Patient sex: F
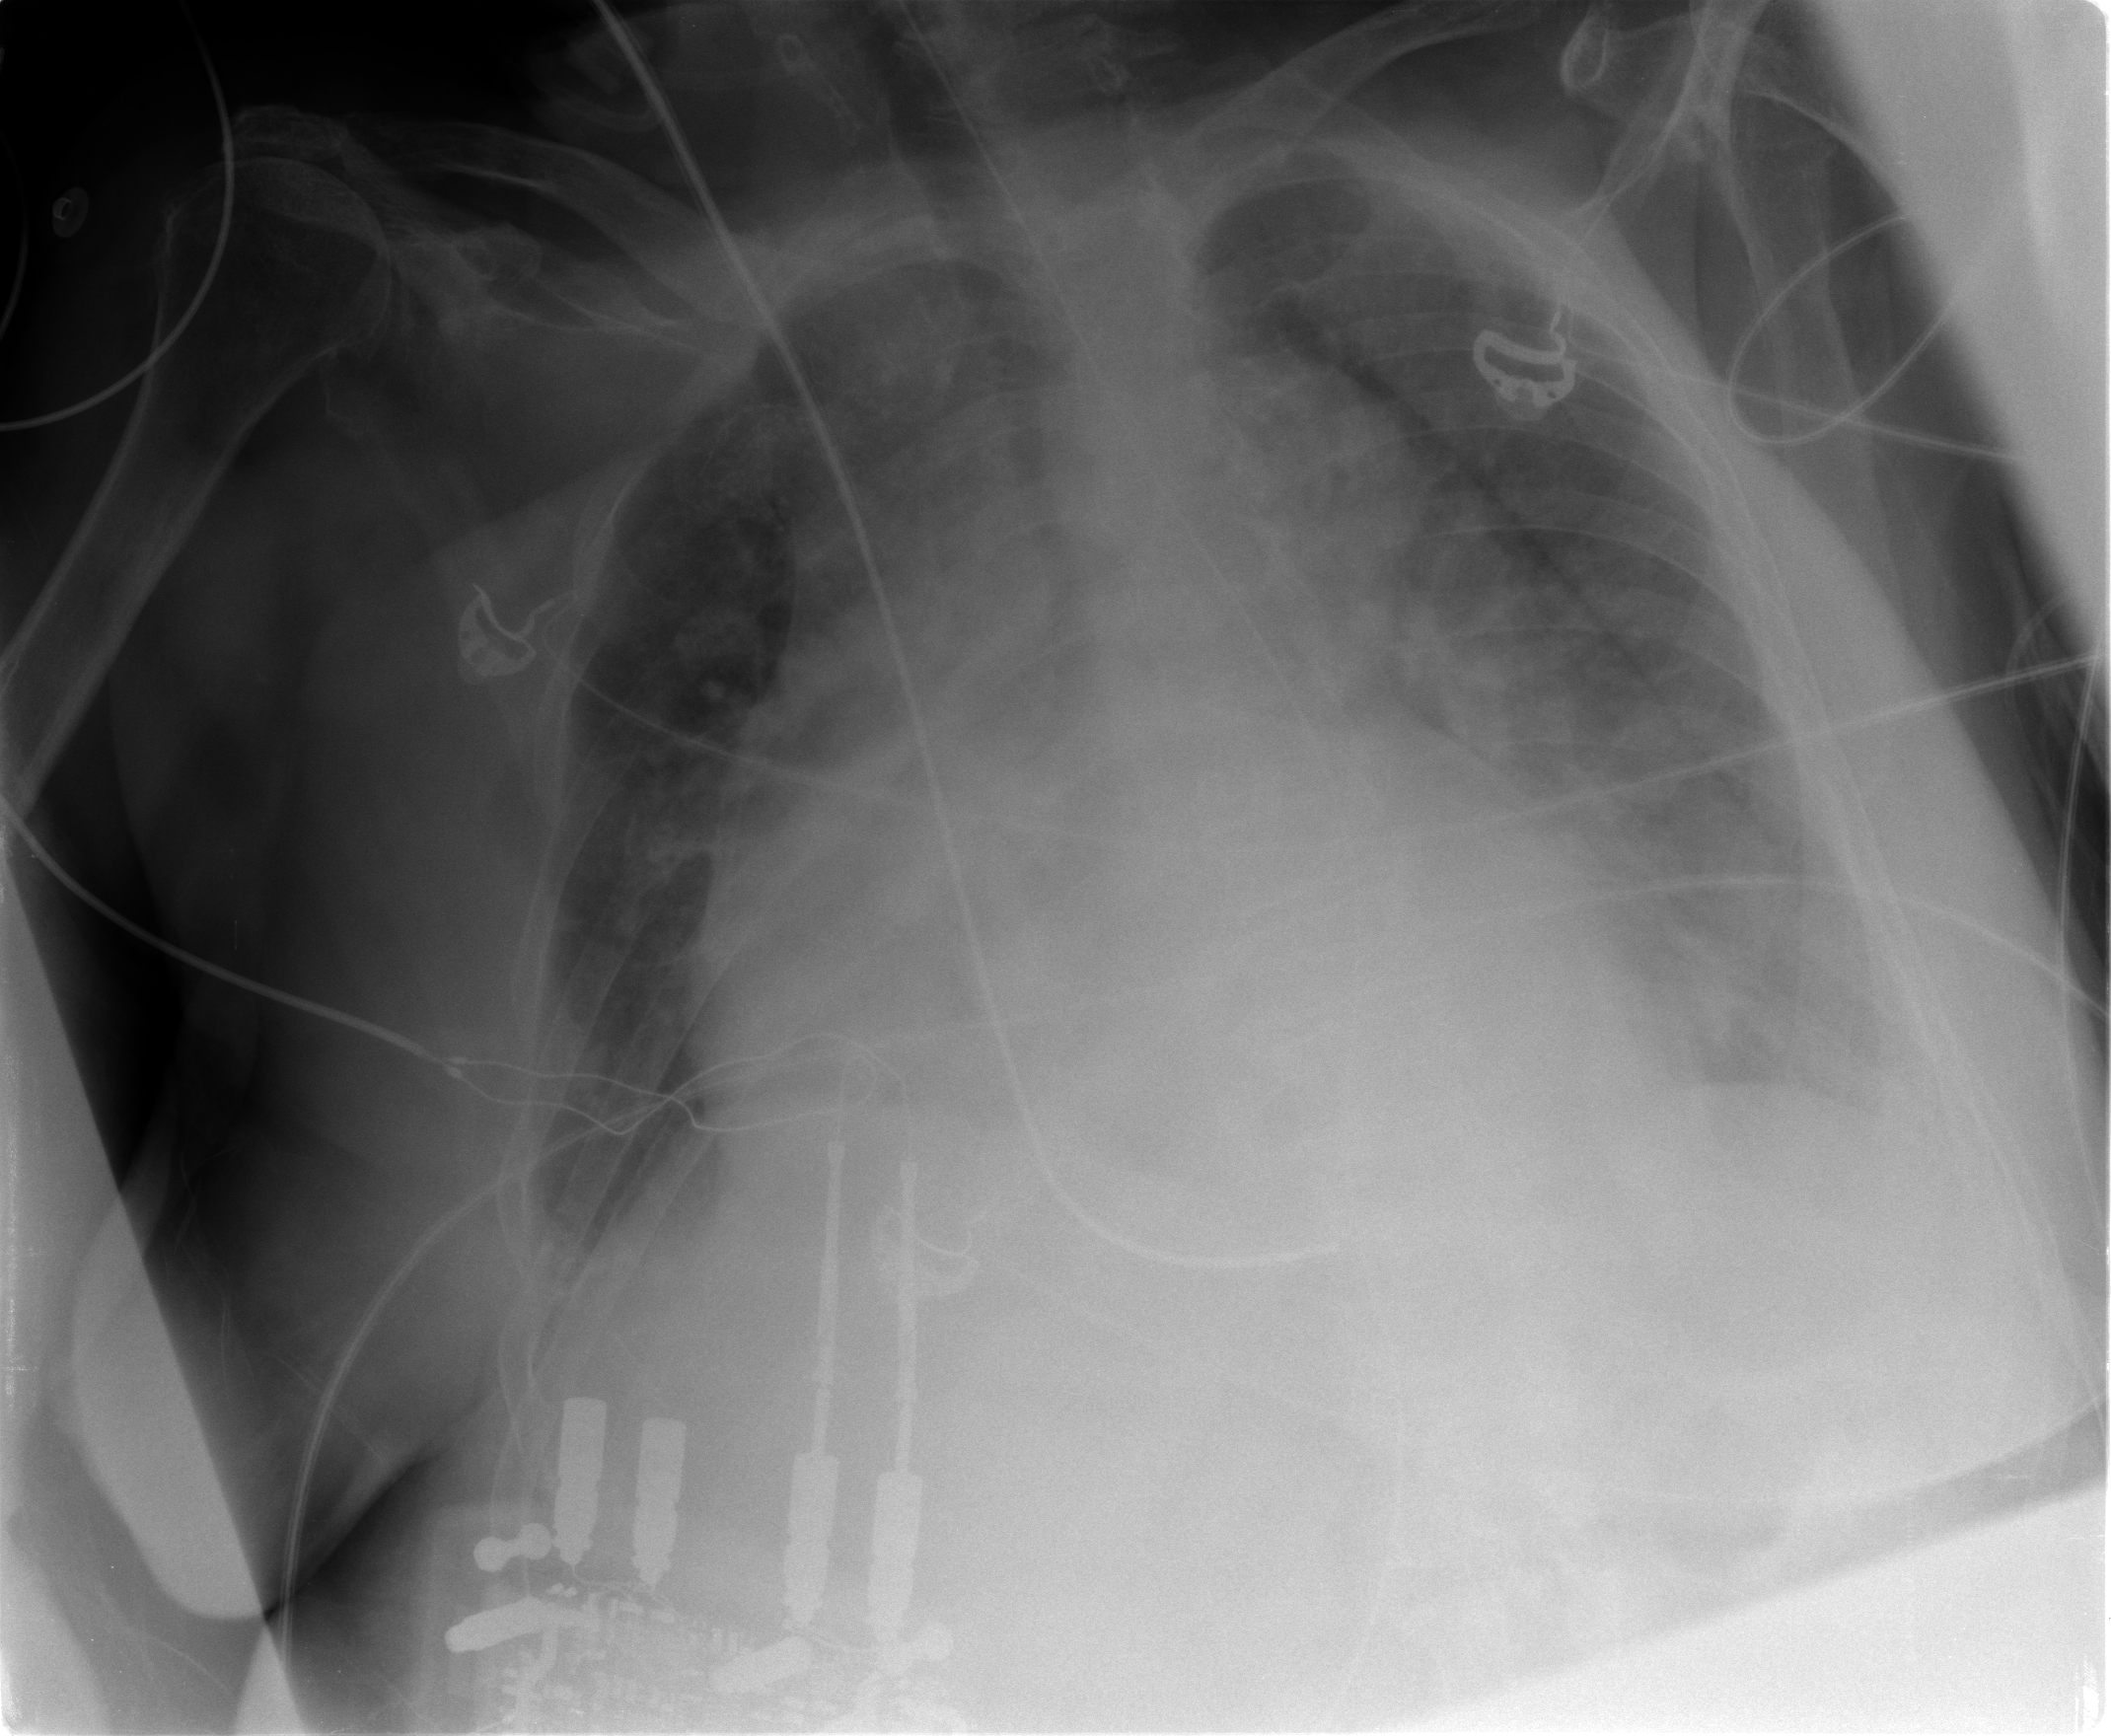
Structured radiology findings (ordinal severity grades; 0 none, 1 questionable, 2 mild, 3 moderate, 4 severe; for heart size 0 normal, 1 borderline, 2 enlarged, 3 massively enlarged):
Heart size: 3
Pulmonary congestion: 2
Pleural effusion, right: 2
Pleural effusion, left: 2
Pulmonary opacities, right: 0
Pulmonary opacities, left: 0
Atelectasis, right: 3
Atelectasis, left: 2